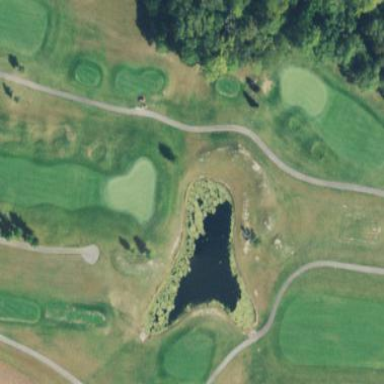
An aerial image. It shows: Water hazard in golf course. The hazard is natural water feature.